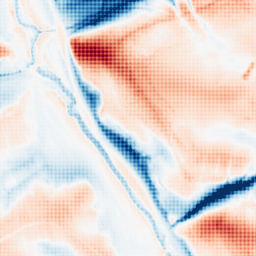
Category: classical
Decomposition family: gaussian_anisotropic
Decomposition parameters: sigma_x: 5
sigma_y: 20
Upsampling method: sinc_hamming
Upsampling parameters: scale: 4
kernel_size: 4
Upsampling scale: 4